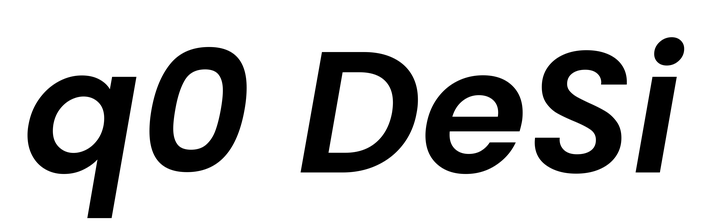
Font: Poppins-SemiBoldItalic